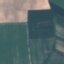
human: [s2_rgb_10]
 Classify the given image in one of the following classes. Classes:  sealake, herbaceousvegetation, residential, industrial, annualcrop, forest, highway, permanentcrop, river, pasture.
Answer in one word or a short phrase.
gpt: AnnualCrop